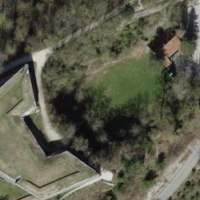
EUNIS habitat code: 55
Species observed at this site:
Certhia brachydactyla
Corvus corone
Dendrocopos major
Aegithalos caudatus
Sylvia atricapilla
Poecile palustris
Phylloscopus collybita
Erithacus rubecula
Pica pica
Phoenicurus ochruros
Sitta europaea
Garrulus glandarius
Columba livia
Falco tinnunculus
Cyanistes caeruleus
Anas platyrhynchos
Sturnus vulgaris
Chloris chloris
Streptopelia decaocto
Fringilla coelebs
Passer domesticus
Coloeus monedula
Turdus merula
Columba palumbus
Tachymarptis melba
Parus major
Hirundo rustica
Mergus merganser
Milvus milvus
Milvus migrans
Delichon urbicum